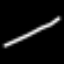
Label: line